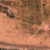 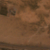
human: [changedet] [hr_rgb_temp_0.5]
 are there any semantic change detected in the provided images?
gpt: There is no difference.